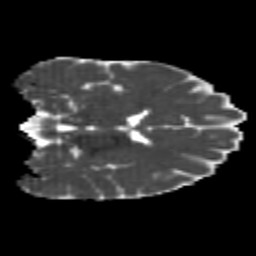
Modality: MD
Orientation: coronal
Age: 22
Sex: female
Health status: healthy
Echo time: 0.074 s